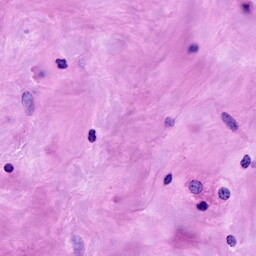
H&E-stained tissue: Breast